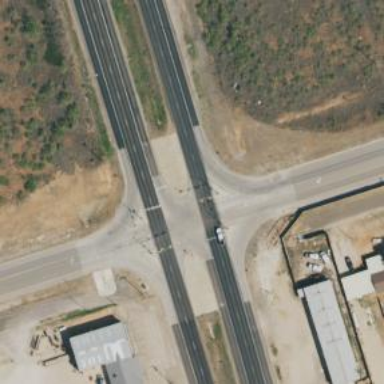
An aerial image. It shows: Trunk link highway.